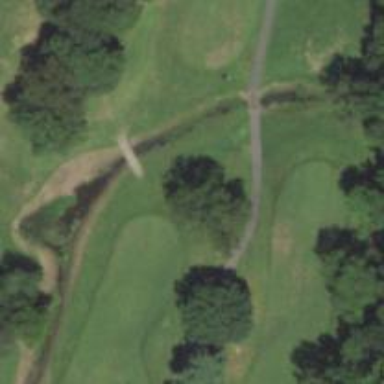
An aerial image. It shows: Path used for both walking and golf.